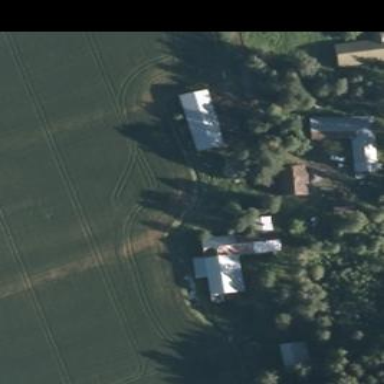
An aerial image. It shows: Farmyard area.